Question: I am currently working on first basic features of my game and this one scratches my head. I want to achieve simple thing: box collider activating only on selected frames of my attack animation to deal damage and then being disabled once attack animation is done. To achieve that I am using properties in Animation window. I have set it up so that on first frame of an attack collider becomes active and on last frame of animation it returns to disabled state.
This seems to be working in simple cases of isolated attack button presses. However if I spam direction inputs and attack, I have quite frequent situation where all property manipulation stops working for some reason (collider stays disabled) until i stop pressing any buttons for some time.
I have tried to debug it on my own. I have removed all logic concerning Collider itself from the code (that is why it will be in wrong place in GIF) also I have moved Collider enable key frame in every frame of animation. Both of these did not work.

<URL>
I had similar expiriences with animation events in previous game I was working on. This time event disabling collider was not firing sometimes.
I know how to work around this - I can get animation duration and then enable/disable collider using Time.deltaTime, but I would like to know what I am doing wrong. Currently it seems to me that property manipulation via Animation seems extremaly unreliable and as I don't have a lot of expirience in Unity it is probably me not knowing something instead of API fault. So can someone answer what i am doing wrong?
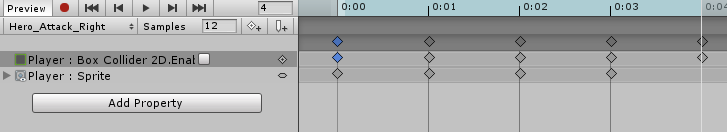
Answer: First of all sorry for late response and not adding all required information. There was no code attached to this behavior, so that is why I have not added any, but should have added animation state machine - cause that was the issue after all. I was able to figure it out on my own and I am coming back with details if someone will encounter similar behavior in future.
if you are using events tied to animation frames, make sure that these frames are playing in your game :)
I was actually using Blend trees for movement and attack - as quick test on how they actually work. Last week I was reworking my animation, after realizing that using blend trees for attack is not suitable for my case. It is during this process that I have realized that if I spam attack, its animation will not be able to play key frames that enable and reenable the trigger. Fix is of course really easy: set exit time and fixed duration - during transition out of attacking state. In addition I have also freezed attack for animation duration to avoid spam. And voila! Everything works now :).